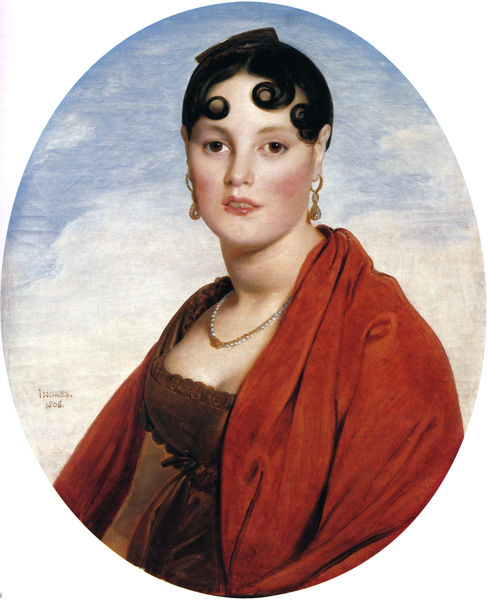
Titel: Madame Aymon
Künstler: Jean Auguste Dominique Ingres
Standort: Rouen
Institution: Musée des Beaux-Arts
Schlagwörter: blau, dunkel, gemälde, himmel, kopf, schatten, umhang, weiß, wolken, mädchen, ausschnitt, braun, brust, busen, frankreich, frau, frisur, haar, kleid, mund, nase, ohr, ohrring, schmuck, schwarz, stirn, blick, dame, rot, schal, tuch, wolke, schleife, jung, augen, falten, gesicht, knoten, rahmen, bildnis, hals, portrait, porträt, signatur, gewand, gold, haare, halbfigur, mantel, ohrringe, dekoltee, frontal, hübsch, lippen, locke, locken, ohren, perlen, rouge, seide, oval, tondo, taille, wangen, italien, backen, kette, weis, französisch, datum, glanz, rüschen, ölfarbe, halsschmuck, perlenkette, stola, halskette, wei, schwarze haare, halt, scharz, schielen, kurzhaarschnitt, halboffen, bleich, frontansicht, empire, josephine, geliebte, curls, collier, decolete, fra, elipse, tich, goya, aufreizend, portrat, stirnlocken, bidermeier, kollier, ingres, shmuck, kleidn, rbonze, tch, dekoltet, 19. jahrhundert, schöne frau, 1806, hersehend, dekolllete, endatum